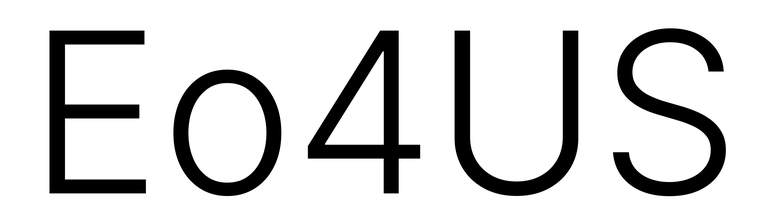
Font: Inter_Light